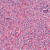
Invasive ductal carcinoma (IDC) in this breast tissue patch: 1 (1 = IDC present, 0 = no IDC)